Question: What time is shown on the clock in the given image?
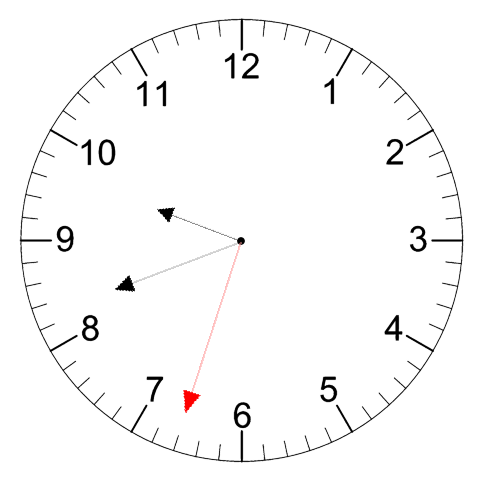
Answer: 09:41:33